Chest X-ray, PA view. Patient: 63 years old, sex F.
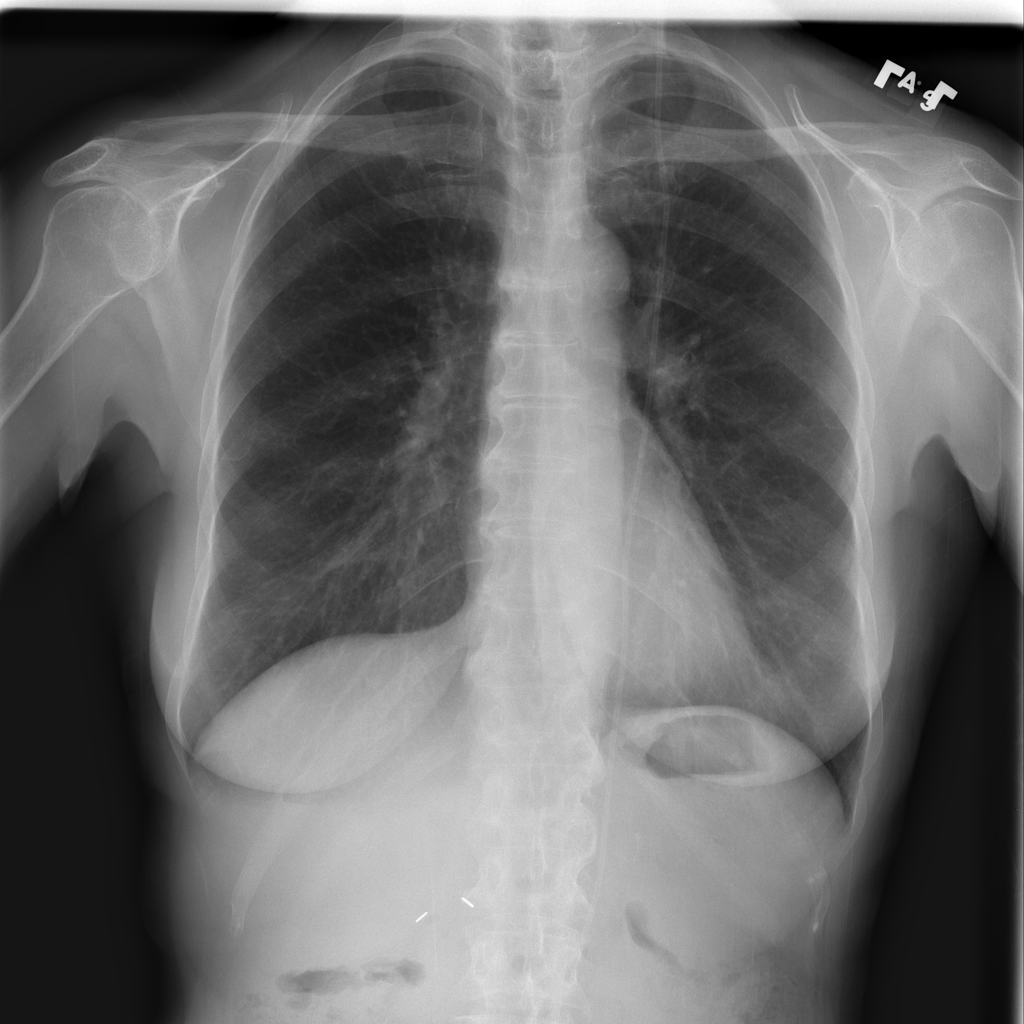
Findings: No Finding